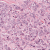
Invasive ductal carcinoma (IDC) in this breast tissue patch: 1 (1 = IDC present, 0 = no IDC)